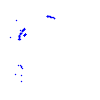
Particle: kaon